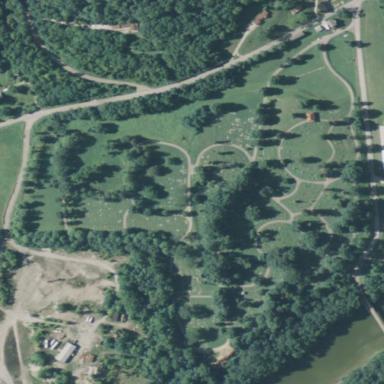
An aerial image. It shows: Cemetery with graves.